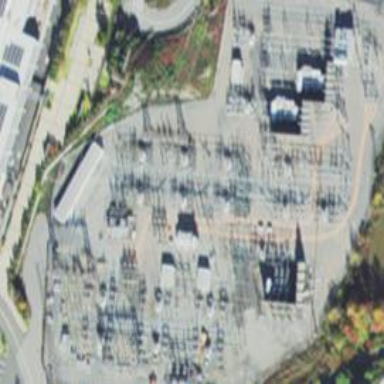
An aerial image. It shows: Switch for power supply.